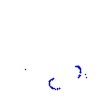
Particle: proton